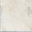
Piece: xx